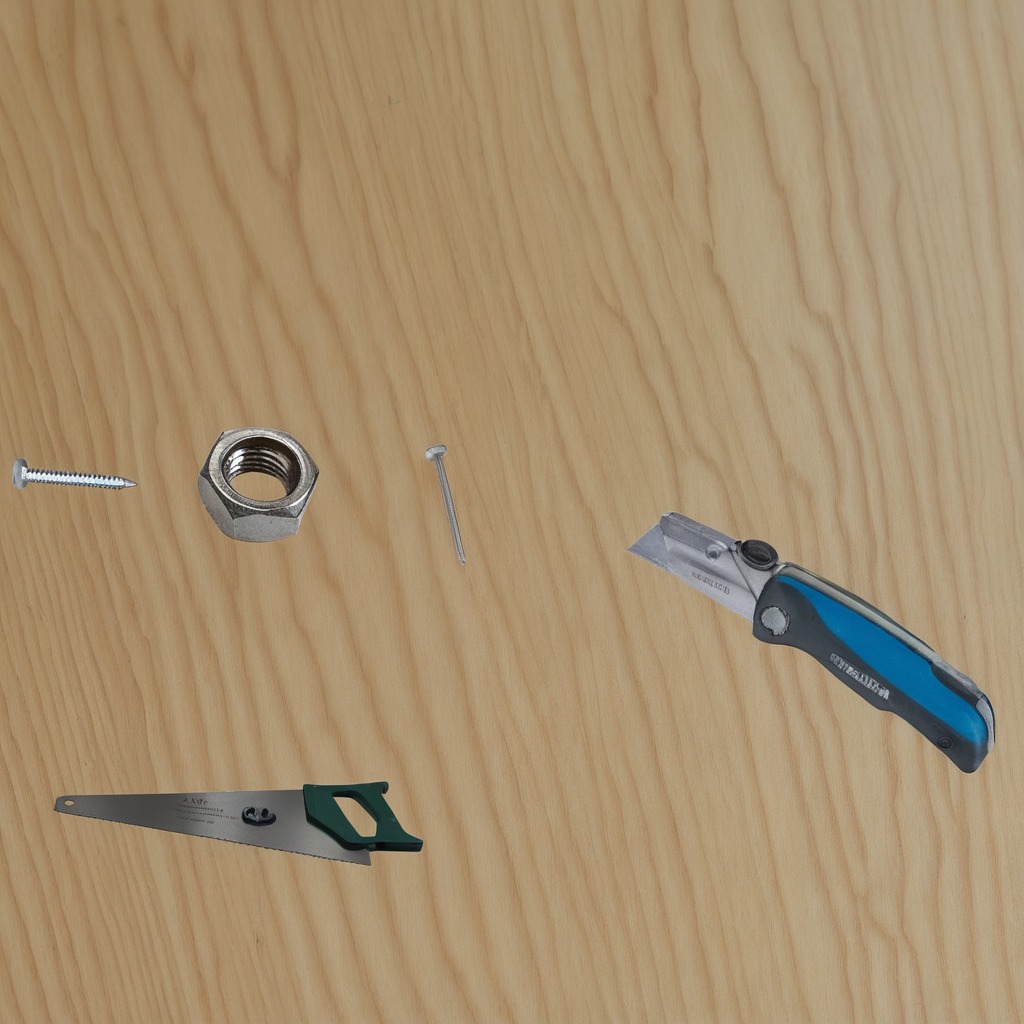
A utility knife, an iron nail, a metal saw, and a metal nut are lying on the plywood surface in the paint workshop.